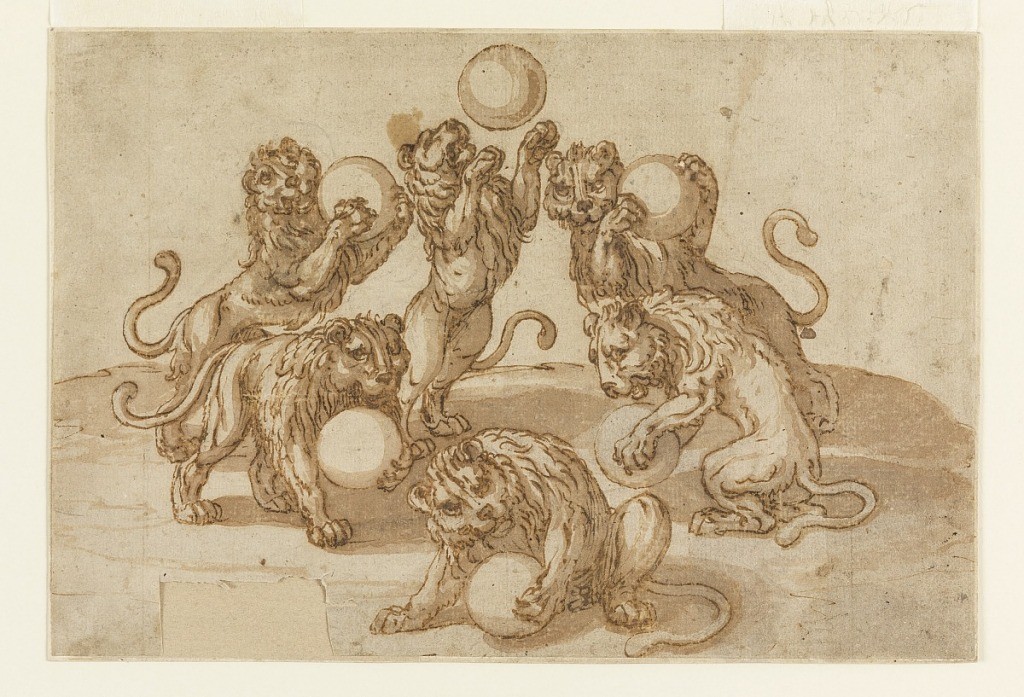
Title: Lions Juggling the Medici Balls
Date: ca. 1550
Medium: Pen and ink, brush and bistre wash on gray paper
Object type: Drawing
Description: Six lions, in various attitudes, juggle with large balls, representing the "palle" on the Medici arms.